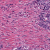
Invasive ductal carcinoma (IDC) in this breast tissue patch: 1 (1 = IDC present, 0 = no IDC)